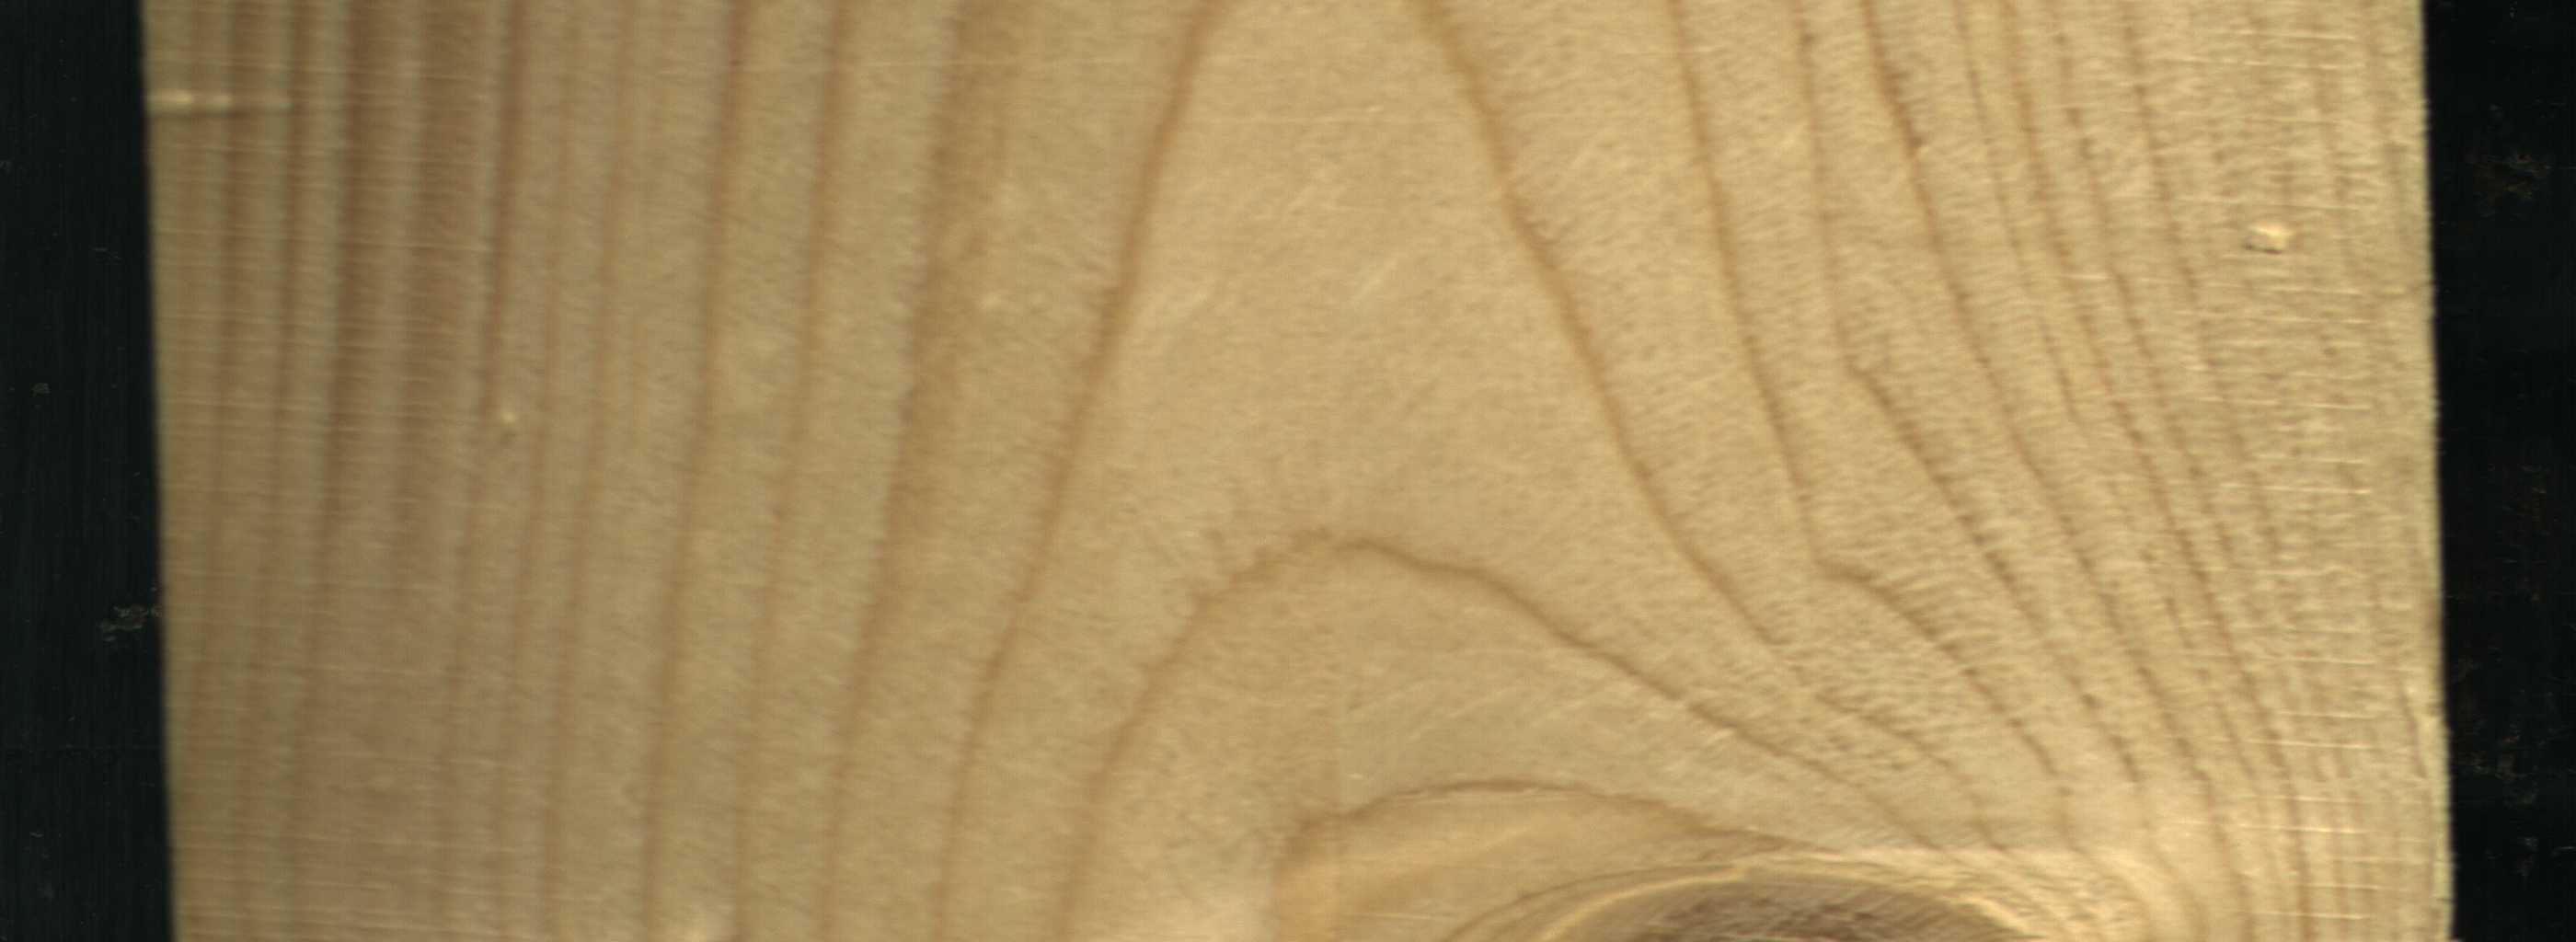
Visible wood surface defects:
Live_Knot